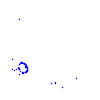
Particle: proton